Question: I am attempting to create a plot of gps coordinates on a map in R using ggmap.
Here is the first 10 rows of the dataset I am using:
'''
gps[1:10,]
X_id lon timestamp lat
1 5555bcda65bc7d0f2c8d1a9c -4.<PHONE>-15T09:31:06.859Z 53.23945
2 5555bcdb65bc7d0f2c8d1a9f -4.<PHONE>-15T09:31:07.371Z 53.23945
3 5555bcdb65bc7d0f2c8d1aa2 -4.<PHONE>-15T09:31:07.868Z 53.23945
4 5555bcdc65bc7d0f2c8d1aa5 -4.<PHONE>-15T09:31:08.364Z 53.23945
5 5555bcdc65bc7d0f2c8d1aa8 -4.<PHONE>-15T09:31:08.860Z 53.23945
6 5555bcdd65bc7d0f2c8d1aab -4.<PHONE>-15T09:31:09.372Z 53.23945
7 5555bcdd65bc7d0f2c8d1aad -4.<PHONE>-15T09:31:09.868Z 53.23945
8 5555bcde65bc7d0f2c8d1ab0 -4.<PHONE>-15T09:31:10.381Z 53.23945
9 5555bcde65bc7d0f2c8d1ab3 -4.<PHONE>-15T09:31:10.862Z 53.23945
10 5555bcdf65bc7d0f2c8d1ab6 -4.<PHONE>-15T09:31:11.373Z 53.23945
'''
Here is what I have coded so far:
'''
library(ggmap)
mapImageData <- get_googlemap(center = c(lon = median(gps$lon), lat = median(gps$lat)),zoom = 18,size = c(500, 500),maptype = c("satellite"))
(ggmap(mapImageData,extent = "device") + geom_point(aes(x = lon,y = lat),data = gps,colour = "red",size = 1,pch = 20))
'''
Which gives me the following map:

What I would like to do is create a colour gradient for the points which are related to the variable "timestamp" so that it is easier to deduce travel direction
I have tried this using:
'''
colour = timestamp
'''
But the points are all black. Amy ideas?
Thanks
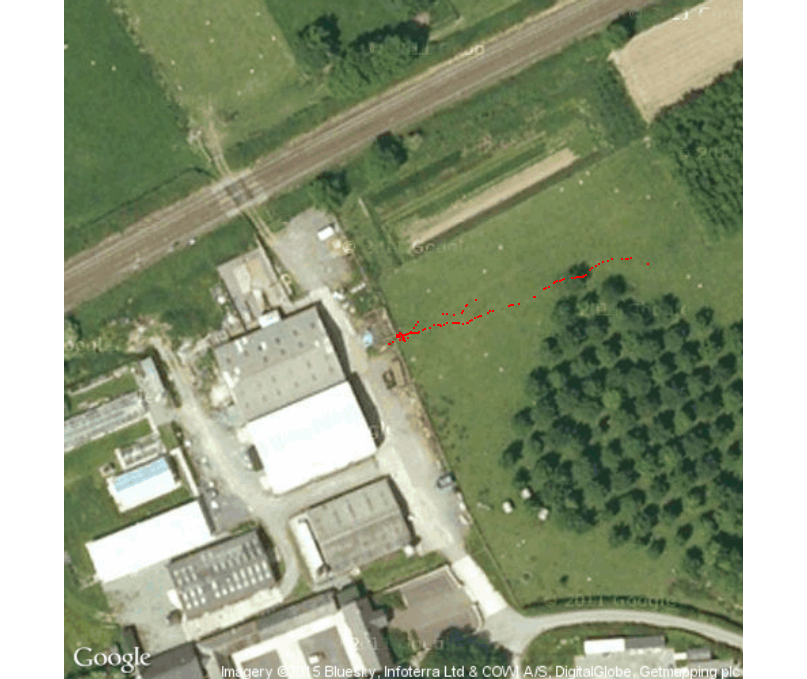
Answer: You need to convert the timestamp to a numeric value first, then use 'scale_color_gradient' to add the color...
'''
gps <- read.table(textConnection("a X_id lon timestamp lat
1 5555bcda65bc7d0f2c8d1a9c -4.<PHONE>-15T09:31:06.859Z 53.23945
2 5555bcdb65bc7d0f2c8d1a9f -4.<PHONE>-15T09:31:07.371Z 53.23945
3 5555bcdb65bc7d0f2c8d1aa2 -4.<PHONE>-15T09:31:07.868Z 53.23945
4 5555bcdc65bc7d0f2c8d1aa5 -4.<PHONE>-15T09:31:08.364Z 53.23945
5 5555bcdc65bc7d0f2c8d1aa8 -4.<PHONE>-15T09:31:08.860Z 53.23945
6 5555bcdd65bc7d0f2c8d1aab -4.<PHONE>-15T09:31:09.372Z 53.23945
7 5555bcdd65bc7d0f2c8d1aad -4.<PHONE>-15T09:31:09.868Z 53.23945
8 5555bcde65bc7d0f2c8d1ab0 -4.<PHONE>-15T09:31:10.381Z 53.23945
9 5555bcde65bc7d0f2c8d1ab3 -4.<PHONE>-15T09:31:10.862Z 53.23945
10 5555bcdf65bc7d0f2c8d1ab6 -4.<PHONE>-15T09:31:11.373Z 53.23945"),
header=T)
gps$timestamp2 <- as.POSIXct(gsub("T", " ", substring(gps$timestamp, 1, 19)))
library(ggmap)
mapImageData <- get_googlemap(center = c(lon = median(gps$lon),
lat = median(gps$lat)), zoom = 18,
size = c(500, 500),
maptype = c("satellite"))
ggmap(mapImageData,extent = "device") +
geom_point(aes(x = lon,y = lat, color=as.integer(timestamp2)),
data = gps, size = 1, pch = 20) +
scale_color_gradient(low="red", high="blue")
'''